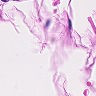
Metastatic tissue present: no